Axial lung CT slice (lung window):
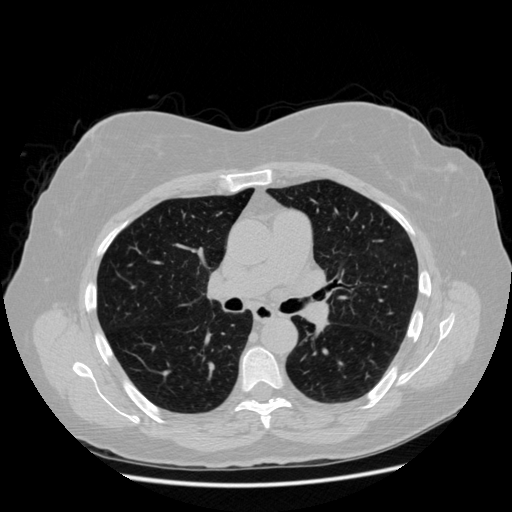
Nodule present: no